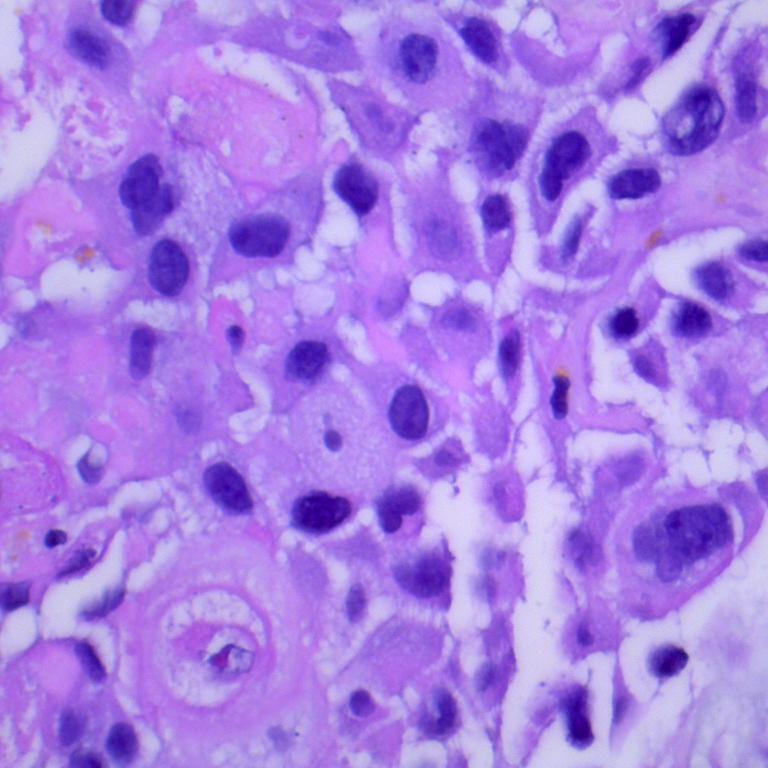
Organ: lung
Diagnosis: squamous carcinomas